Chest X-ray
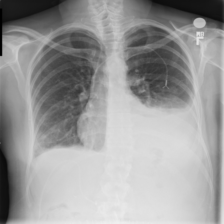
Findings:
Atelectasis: negative
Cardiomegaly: negative
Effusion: positive
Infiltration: negative
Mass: negative
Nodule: negative
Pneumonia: negative
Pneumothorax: negative
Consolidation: negative
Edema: negative
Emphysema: negative
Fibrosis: negative
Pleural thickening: negative
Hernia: negative